Question: I need to display a image view that is filled with violet color picture as shown below,
but there us no UIColor color violet for this.
How can i display it?
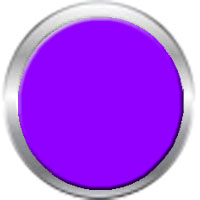
Answer: You can use:
'''
[UIColor colorWithRed:0.5 green:0.0 blue:1 alpha:1.0]
'''
to define a custom UIColor with values for red, green and blue, and set it to the background color of your ImageView:
'''
imageView.backgroundColor = [UIColor colorWithRed:0.5 green:0.0 blue:1 alpha:1.0];
'''
Take a look at <URL> regarding adding a border to the view.
It looks like you're trying to display an image that has a portion coloured at runtime.
To do this, create the image as a png, and leave the parts you want to be filled with the color transparent. You can then set the background color of the UIImageView to the violet approximation, and set the image property to the image you created.
Note that Violet is outside the color gamut of the RGB colour space, so you'll need to find the RGB values of the color you want. Also note this function takes values between 0 and 1 rather than 0 and 255.